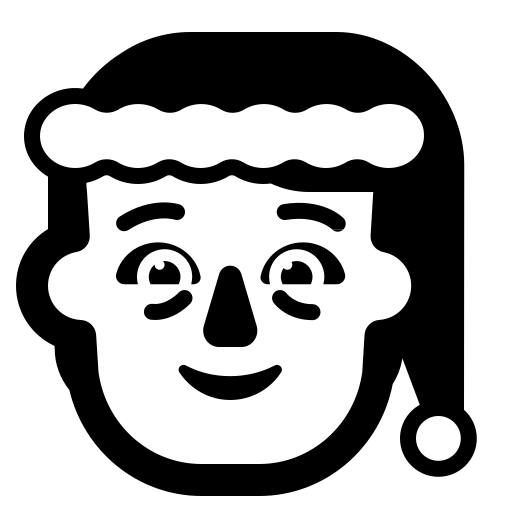
mx claus high contrast default